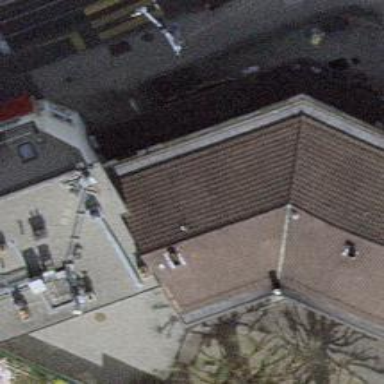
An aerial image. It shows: Restaurant.